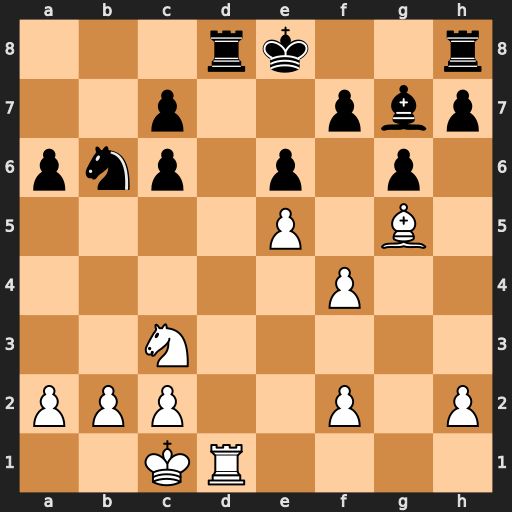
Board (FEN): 3rk2r/2p2pbp/pnp1p1p1/4P1B1/5P2/2N5/PPP2P1P/2KR4
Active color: w
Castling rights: k
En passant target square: -
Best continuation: Rxd8#